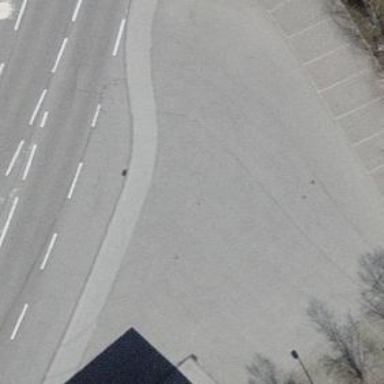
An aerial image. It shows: Parking area with surface.